Question: Heap memory size thrashes between 2gigs and ~8gigs about once a minute (see picture).
Relevant details:
- - - - - -
I have little experience with memory tuning, but it seems like MaxPermSize is out of whack with Xms and Xmx. Or is this normal?

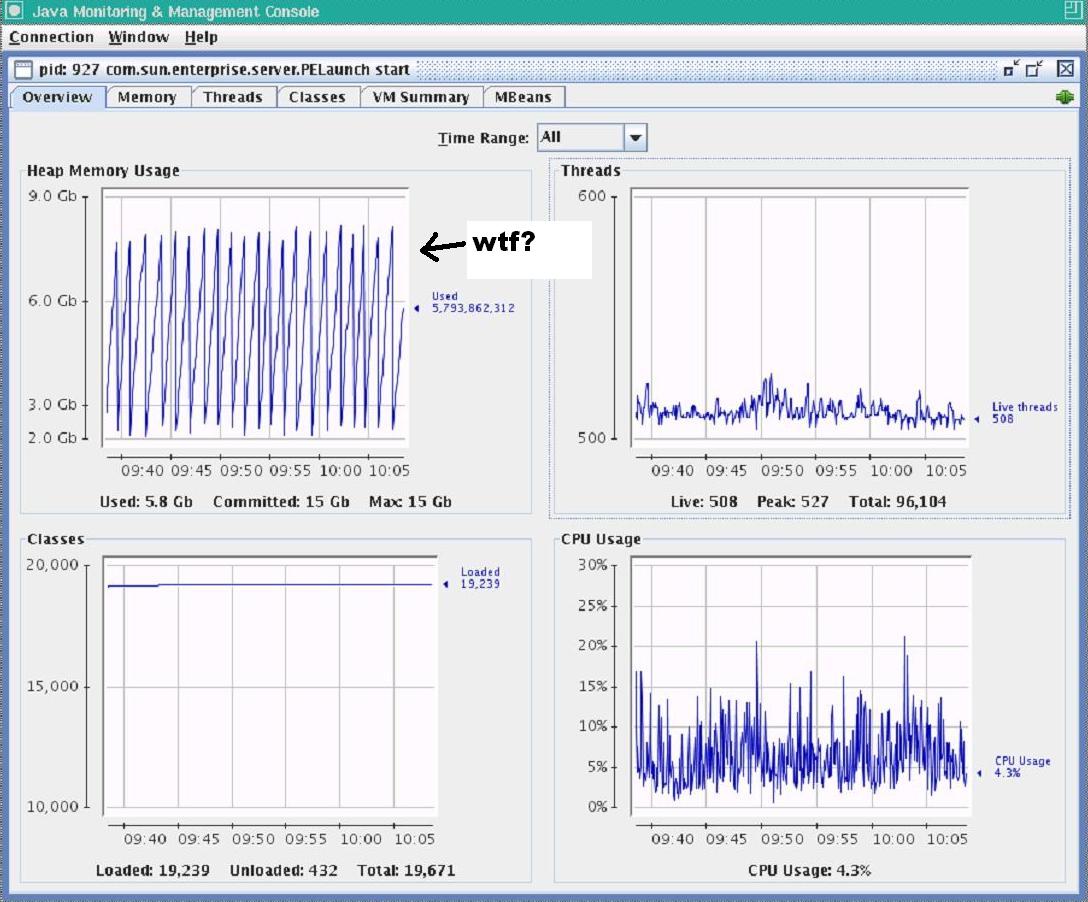
Answer: > Why does my JVM heap size thrash from 2gigs to 8 gigs?
There is no evidence that the system is thrashing in the normal (harmful) sense. The sawtooth pattern indicates that objects are being allocated (the up slope) and the GC is then reclaiming them. The allocation rate seems a bit high, but there is every sign that the GC is running efficiently. Indeed, the fact that the heap size is always dropping back to ~2Gb is a good sign, as is the fact that the % CPU usage is low.
> I have little experience with memory tuning, but it seems like MaxPermSize is out of whack with Xms and Xmx. Or is this normal?
It looks kind of normal.
Certainly, there's no need to increase the size of permGen. (PermGen is used for objects that are anticipated to never be garbage collected; typically intern'd Strings and code segments. Normal application objects are never allocated in or moved to permgen space.)
Hypothetically, if you have lots of memory, the high allocation rate might be a cause for concern. However, you cannot address that by tweaking the GC parameters. You'd need to do some profiling to see what is creating so many objects and see if it is sensible to try to reduce the creation rate. Depending on the application, it may not even be sensible to try.
---